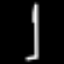
Label: chair